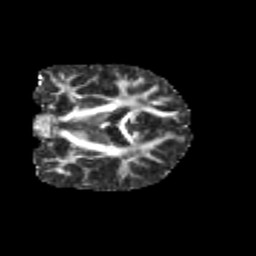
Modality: FA
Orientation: coronal
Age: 11
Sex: male
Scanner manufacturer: siemens
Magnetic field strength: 3 T
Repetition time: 3.8 s
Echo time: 0.07 s